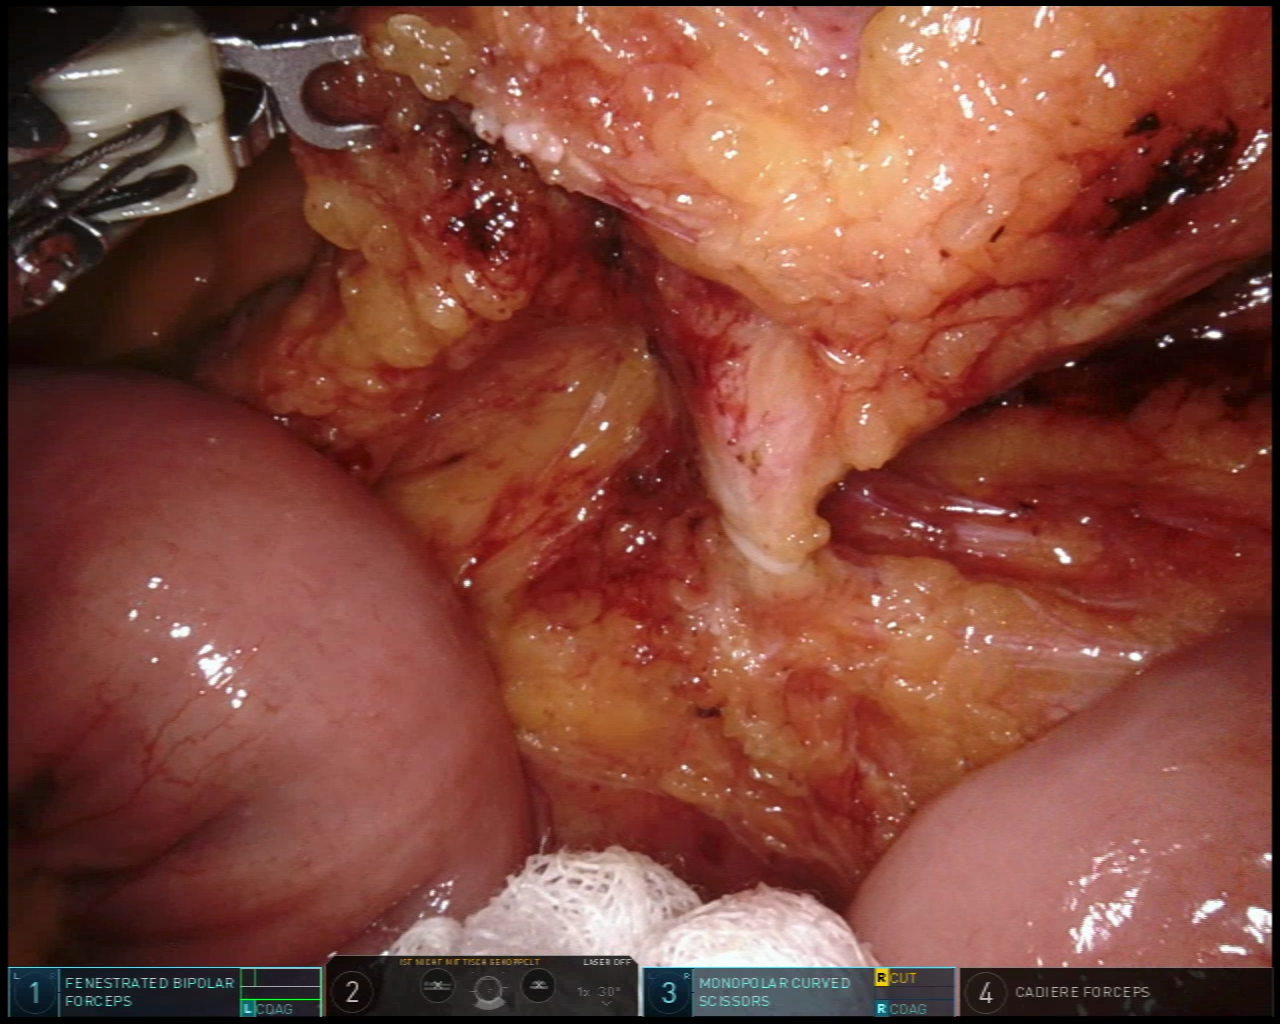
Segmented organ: inferior_mesenteric_artery
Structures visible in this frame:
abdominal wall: no
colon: no
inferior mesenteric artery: yes
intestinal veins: no
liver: no
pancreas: no
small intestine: yes
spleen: no
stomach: no
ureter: no
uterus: no
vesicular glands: no